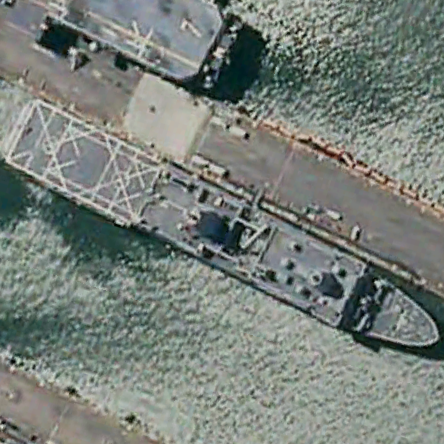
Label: San_Antonio-class_transport_dock